Question: I want to put the text below image like picture below:

the layout coding now :
'''
<?xml version="1.0" encoding="utf-8"?>
<RelativeLayout xmlns:android="http://schemas.android.com/apk/res/android"
android:layout_width="fill_parent"
android:layout_height="wrap_content"
android:background="@drawable/list_selector"
android:orientation="horizontal"
android:padding="0dip" >
<LinearLayout android:id="@+id/thumbnail"
android:layout_width="fill_parent"
<--some coding here -->
android:layout_marginRight="0dip">
<ImageView
android:id="@+id/list_image"
android:layout_width="fill_parent"
android:layout_height="fill_parent"
android:layout_centerInParent="true"
android:src="@drawable/test"/>
</LinearLayout>
<TextView
android:id="@+id/title"
android:layout_width="wrap_content"
android:layout_height="wrap_content"
android:gravity="clip_horizontal"
android:layout_centerInParent="true"
android:text="test"
android:textColor="#FFFFFF"
android:typeface="sans"
android:textSize="15dip"
android:textStyle="bold"/>
</RelativeLayout>
'''
anyone know how to make it like the photo because rite now, the text in the center of the image.
thank you,.
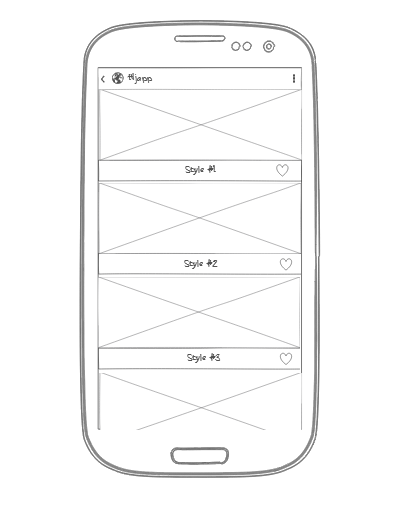
Answer: Replace 'android:layout_centerInParent="true"' by 'android:layout_below="@id/thumbnail"' + 'android:layout_centerHorizontal="true"'
'''
<?xml version="1.0" encoding="utf-8"?>
<RelativeLayout xmlns:android="http://schemas.android.com/apk/res/android"
android:layout_width="fill_parent"
android:layout_height="wrap_content"
android:background="@drawable/list_selector"
android:orientation="horizontal"
android:padding="0dip" >
<LinearLayout android:id="@+id/thumbnail"
android:layout_width="fill_parent"
'''
<--some coding here -->
android:layout_marginRight="0dip">
'''
<ImageView
android:id="@+id/list_image"
android:layout_width="fill_parent"
android:layout_height="fill_parent"
android:layout_centerInParent="true"
android:src="@drawable/test"/>
</LinearLayout>
<TextView
android:id="@+id/title"
android:layout_width="wrap_content"
android:layout_height="wrap_content"
android:gravity="clip_horizontal"
android:layout_below="@id/thumbnail"
android:layout_centerHorizontal="true"
android:text="test"
android:textColor="#FFFFFF"
android:typeface="sans"
android:textSize="15dip"
android:textStyle="bold"/>
</RelativeLayout>
'''